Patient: sex M, age 46
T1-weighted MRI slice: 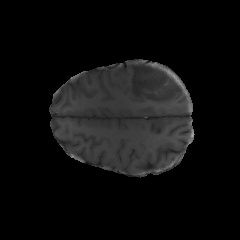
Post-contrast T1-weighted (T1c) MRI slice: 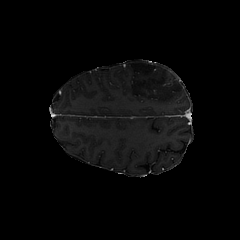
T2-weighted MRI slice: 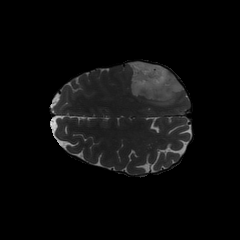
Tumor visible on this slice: yes
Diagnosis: Astrocytoma, IDH-mutant
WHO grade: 3